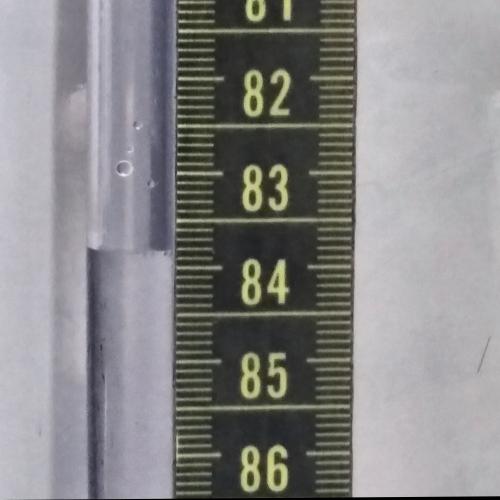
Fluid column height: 83.8 cm